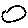
Label: circle